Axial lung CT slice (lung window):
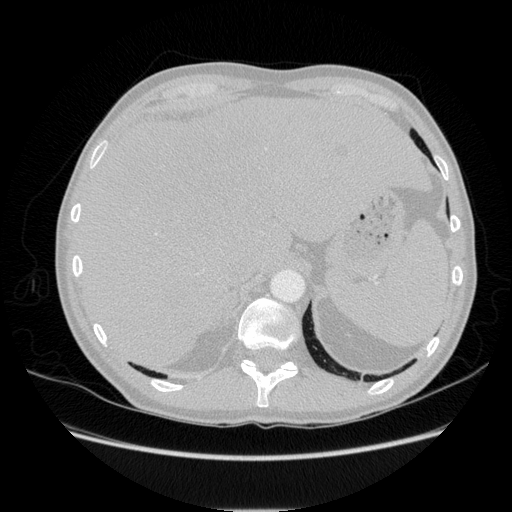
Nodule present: no